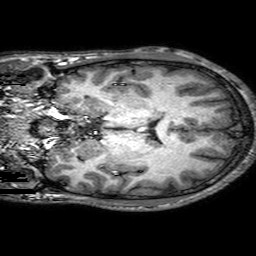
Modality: T1w
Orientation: coronal
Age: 19
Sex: male